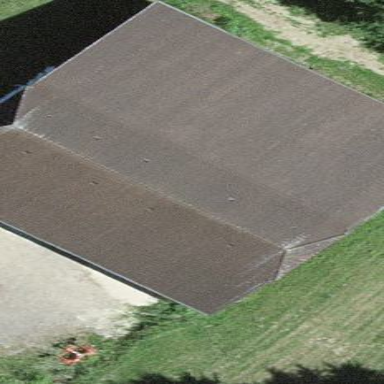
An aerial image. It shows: Rural barn.